Aerial crown-view tile of a tropical tree (Barro Colorado Island, Panama), acquired 20250217:
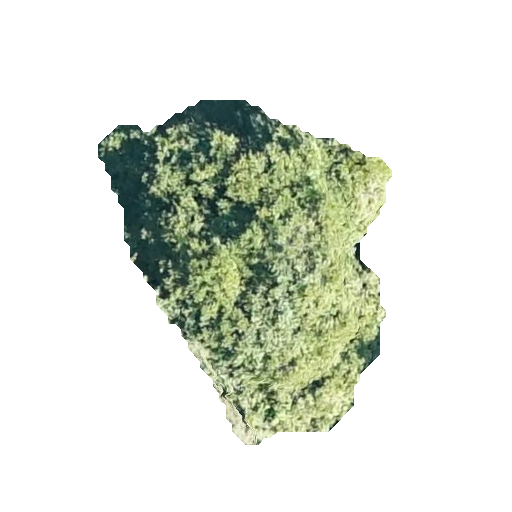
Species: Alseis blackiana
GBIF accepted scientific name: Alseis blackiana
Crown area: 97.449 m²